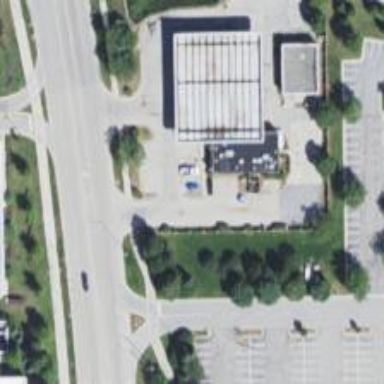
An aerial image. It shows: Convenience shop.